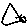
Label: triangle